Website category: phone
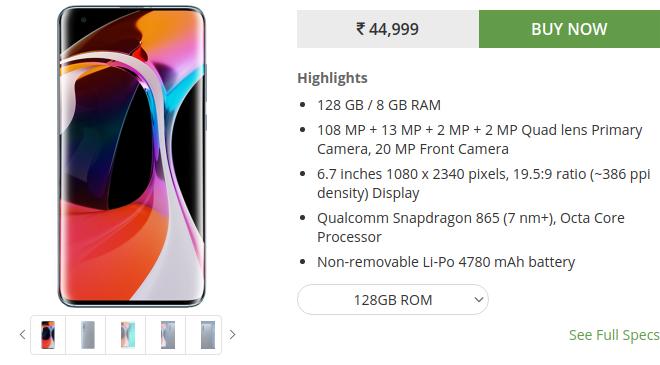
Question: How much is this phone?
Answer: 44,999

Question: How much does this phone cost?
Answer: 44,999

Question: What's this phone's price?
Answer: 44,999

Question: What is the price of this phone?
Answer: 44,999

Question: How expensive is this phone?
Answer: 44,999

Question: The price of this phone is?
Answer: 44,999

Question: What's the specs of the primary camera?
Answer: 108 MP + 13 MP + 2 MP + 2 MP Quad lens Primary Camera

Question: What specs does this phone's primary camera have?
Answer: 108 MP + 13 MP + 2 MP + 2 MP Quad lens Primary Camera

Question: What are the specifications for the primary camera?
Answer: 108 MP + 13 MP + 2 MP + 2 MP Quad lens Primary Camera

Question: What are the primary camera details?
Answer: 108 MP + 13 MP + 2 MP + 2 MP Quad lens Primary Camera

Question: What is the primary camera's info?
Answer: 108 MP + 13 MP + 2 MP + 2 MP Quad lens Primary Camera

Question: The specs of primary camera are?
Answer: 108 MP + 13 MP + 2 MP + 2 MP Quad lens Primary Camera

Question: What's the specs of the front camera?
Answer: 20 MP Front Camera

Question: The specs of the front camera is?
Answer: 20 MP Front Camera

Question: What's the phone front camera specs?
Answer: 20 MP Front Camera

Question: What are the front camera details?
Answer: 20 MP Front Camera

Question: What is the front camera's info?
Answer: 20 MP Front Camera

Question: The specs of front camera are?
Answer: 20 MP Front Camera

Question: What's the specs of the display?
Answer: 6.7 inches 1080 x 2340 pixels, 19.5:9 ratio (~386 ppi density) Display

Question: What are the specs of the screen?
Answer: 6.7 inches 1080 x 2340 pixels, 19.5:9 ratio (~386 ppi density) Display

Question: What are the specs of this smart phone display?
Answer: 6.7 inches 1080 x 2340 pixels, 19.5:9 ratio (~386 ppi density) Display

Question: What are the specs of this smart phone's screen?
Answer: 6.7 inches 1080 x 2340 pixels, 19.5:9 ratio (~386 ppi density) Display

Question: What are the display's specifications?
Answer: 6.7 inches 1080 x 2340 pixels, 19.5:9 ratio (~386 ppi density) Display

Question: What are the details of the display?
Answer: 6.7 inches 1080 x 2340 pixels, 19.5:9 ratio (~386 ppi density) Display

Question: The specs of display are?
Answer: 6.7 inches 1080 x 2340 pixels, 19.5:9 ratio (~386 ppi density) Display

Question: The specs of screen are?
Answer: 6.7 inches 1080 x 2340 pixels, 19.5:9 ratio (~386 ppi density) Display

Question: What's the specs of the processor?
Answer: Qualcomm Snapdragon 865 (7 nm+), Octa Core Processor

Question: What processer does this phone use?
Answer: Qualcomm Snapdragon 865 (7 nm+), Octa Core Processor

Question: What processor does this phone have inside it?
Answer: Qualcomm Snapdragon 865 (7 nm+), Octa Core Processor

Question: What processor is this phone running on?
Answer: Qualcomm Snapdragon 865 (7 nm+), Octa Core Processor

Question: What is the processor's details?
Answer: Qualcomm Snapdragon 865 (7 nm+), Octa Core Processor

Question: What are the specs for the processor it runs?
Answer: Qualcomm Snapdragon 865 (7 nm+), Octa Core Processor

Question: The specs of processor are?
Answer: Qualcomm Snapdragon 865 (7 nm+), Octa Core Processor

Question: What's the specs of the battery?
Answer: Non-removable Li-Po 4780 mAh battery

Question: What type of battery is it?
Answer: Non-removable Li-Po 4780 mAh battery

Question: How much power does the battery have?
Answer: Non-removable Li-Po 4780 mAh battery

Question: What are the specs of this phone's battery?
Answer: Non-removable Li-Po 4780 mAh battery

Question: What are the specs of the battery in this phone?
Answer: Non-removable Li-Po 4780 mAh battery

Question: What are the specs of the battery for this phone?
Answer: Non-removable Li-Po 4780 mAh battery

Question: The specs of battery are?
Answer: Non-removable Li-Po 4780 mAh battery